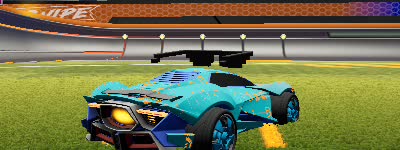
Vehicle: werewolf